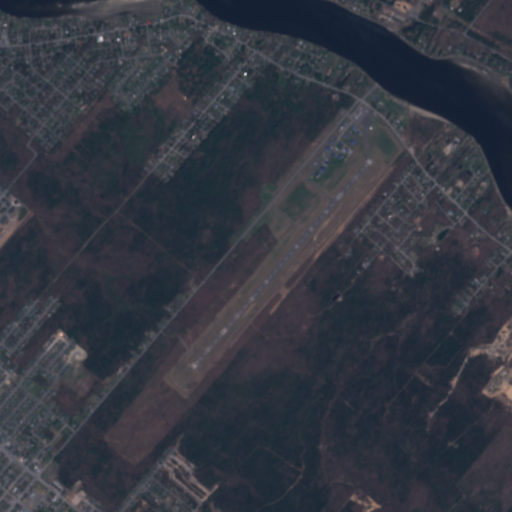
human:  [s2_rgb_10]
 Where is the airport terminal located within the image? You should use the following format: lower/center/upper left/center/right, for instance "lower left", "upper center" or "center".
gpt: The airport terminal is located in the upper right of the image.
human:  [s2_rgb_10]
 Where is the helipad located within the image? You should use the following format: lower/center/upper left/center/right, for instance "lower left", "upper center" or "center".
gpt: The helipad is located in the upper right of the image.
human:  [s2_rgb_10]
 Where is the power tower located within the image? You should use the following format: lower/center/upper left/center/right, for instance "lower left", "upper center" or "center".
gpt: The power tower is located in the upper right of the image.
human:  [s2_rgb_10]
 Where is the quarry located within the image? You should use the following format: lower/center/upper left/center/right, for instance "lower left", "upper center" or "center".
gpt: The quarry is located in the lower right of the image.
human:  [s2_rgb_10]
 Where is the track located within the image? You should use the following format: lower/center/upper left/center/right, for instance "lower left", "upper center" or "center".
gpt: There is no track in the image.